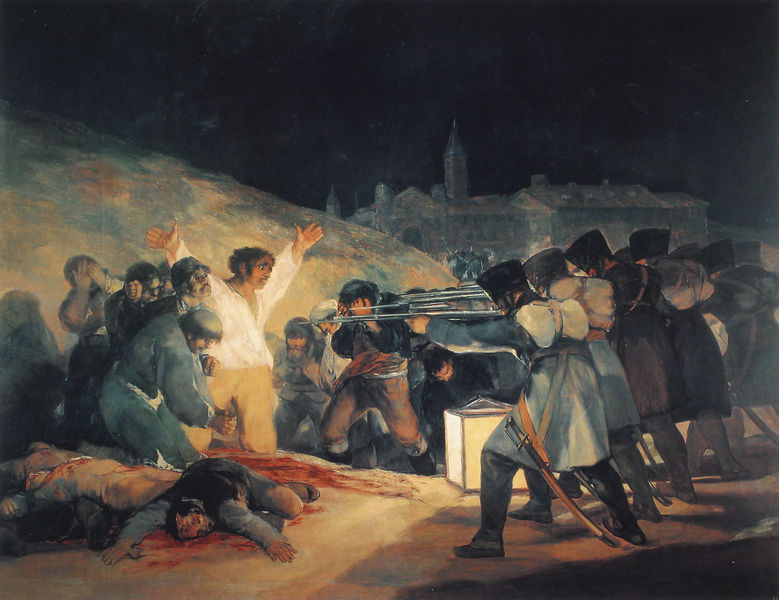
Titel: 3. Mai 1808
Künstler: Francisco de Goya
Institution: Madrid, Museo del Prado
Schlagwörter: dunkel, gemälde, impressionismus, menschen, stadt, hut, licht, nacht, weiss, hinrichtung, stehen, tod, soldaten, goya, blut, revolution, uniform, aufstand, gewehr, garde, gewehre, weißes hemd, mai, schicksal, erschiessen, schützen, erschiessung, maenner, francisco de goya, huete, ergeben, erschissen, die erschiessung der aufständischen